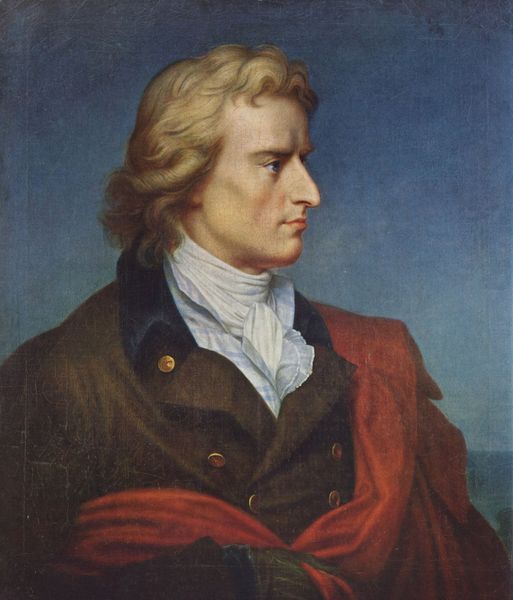
Titel: Porträt des Friedrich von Schiller
Künstler: Gerhard von Kügelgen
Standort: Frankfurt (am Main)
Institution: Freies Deutsches Hochstift / Goethe-Museum
Schlagwörter: blau, gemälde, hand, haut, himmel, kopf, mann, meer, schatten, umhang, wasser, weiß, wolken, gelb, see, braun, frisur, haar, handschuh, handschuhe, hintergrund, licht, mund, nase, profil, blick, rot, schal, tuch, rock, anzug, blond, hemd, jacke, augen, falten, gesicht, kleidung, kragen, mensch, weit, bild, bildnis, herr, portrait, porträt, öl, horizont, gold, haare, mantel, stoff, adel, klassizismus, person, brustbild, halbansicht, kinn, knopf, lippe, lippen, locken, rosa, deutschland, schärpe, wangen, trikolore, friedrich, romantik, ölgemälde, könig, dichter, streng, bouton, brun, foulard, gris, halstuch, homme, jaune, manteau, marron, nez, redingote, serieux, yeux, überwurf, bronze, knöpfe, knochen, blanc, lockig, markant, noir, hakennase, seite, revolution, uniform, soldat, schriftsteller, selbstbildnis, denker, schiller, fürst, schlips, manierismus, rouge, drapé, aristocrate, goethe, klassik, romantisme, ciel, contraste, cheveux, peinture, horizon, toge, klassisch, allemand, bleu, boutons, roter mantel, boucles, chemise, sturm und drang, costume, couleur, huile, kantig, cape, andschaft, jeune, buste, visage, beige, mer, monstre, gelockt, col, veste, führer, blauer hintergrund, profile, gant, tête, tissu, prince, exterieur, écrivain, long, regard, friedrich schiller, noble, handschu, brauner mantel, rote robe, adlernase, boutons dores, cravate, genie, heldisch, nez aquilin, visionnaire, front, océan, écharpe, n, 18. jahrhundert, trois-quart, bouclé, gants, autrichien, foualrd, xixe siècle, collet, kittel braun, blonder mann, 19e, homme profil, velours, naviguateur, regard lointain, serieu, redingotte, comte, goldene knöpfe